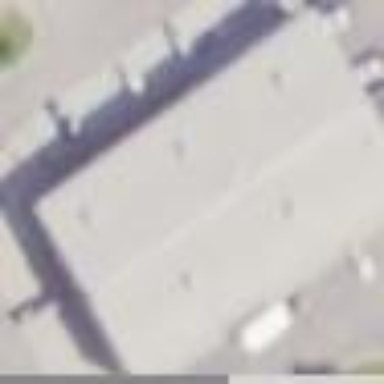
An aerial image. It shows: Building that is motorcycle shop.